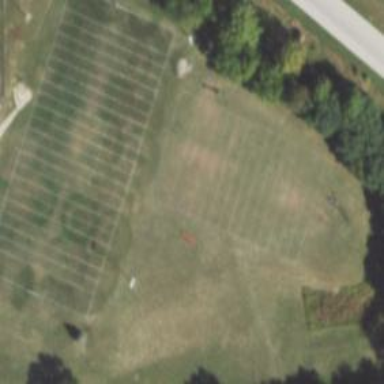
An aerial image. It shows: American football pitch for leisure and sport activities.